Question: I used 000webhost web builder to make my website, and now I want to change some of contents that I wasn't able to change from within the editor.
Most things I planned on worked perfectly fine. The problem I'm having is that menu cuts off the descenders of low hanging letters like "y" and "j". I would like to solve this problem by increasing the size of the menu buttons. Here is snapshot:

Now, the CSS file:
'''
.vmenu ul
{
margin-bottom:10px;
padding:0;
width:179px;
/* Main Menu Item widths */
list-style-type:none;
}
.vmenu ul li
{
position:relative;
}
/* Top level menu links style */
.vmenu ul li a
{
display:block;
overflow:auto;
/*force hasLayout in IE7 */
color:#FFF;
text-decoration:none;
}
/*background of menu items (default state)*/
.vmenu ul li a:link,.vmenu ul li a:visited,.vmenu ul li a:active
{
/*background: #414141; color: white;*/
}
/*CSS class that's dynamically added to the currently active menu items' LI A element*/
.vmenu ul li a.selected
{
font-weight:700!important;
/*background: black; color: white;*/
}
/*background of menu items during onmouseover (hover state)*/
.vmenu ul li a:hover
{
/*background: black; color: white;*/
}
/*Sub level menu items */
.vmenu ul li ul
{
padding:5px!important;
background:#FFF;
border:1px solid #D6D6D6;
position:absolute;
width:auto;
/*Sub Menu Items width */
top:0;
font-weight:400;
visibility:hidden;
}
.vmenu ul li ul li
{
overflow:visible!important;
}
/* Holly Hack for IE \*/
* html .vmenu ul li
{
float:left;
height:1%;
}
* html .vmenu ul li a
{
height:1%;
}
/* ######### CSS classes applied to down and right arrow images ######### */
.downarrowclass
{
position:absolute;
top:12px;
right:7px;
}
.rightarrowclass
{
position:absolute;
top:6px;
right:5px;
}
/* ######### CSS for shadow added to sub menus ######### */
.ddshadow
{
position:absolute;
left:0;
top:0;
width:0;
height:0;
background:silver;
}
.toplevelshadow
{
/*shadow opacity. Doesn't work in IE*/
opacity:0.8;
}
'''
Thanks for any replies!
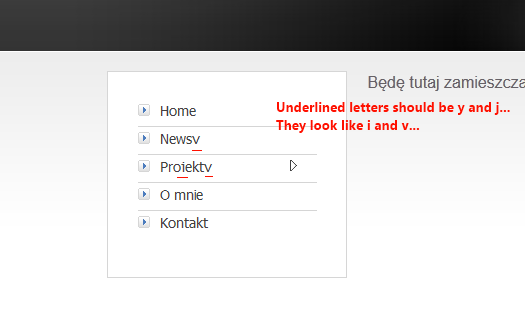
Answer: What about adding
'''
height:XXpx;
'''
or
'''
padding-top: XXpx;
padding-bottom: XXpx;
'''
to properties of '.vmenu ul li a'?